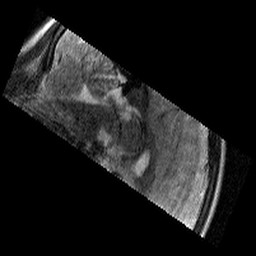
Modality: T2w
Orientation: sagittal
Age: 10
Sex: female
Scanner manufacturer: siemens
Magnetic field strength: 3 T
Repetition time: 9.23 s
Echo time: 0.067 s